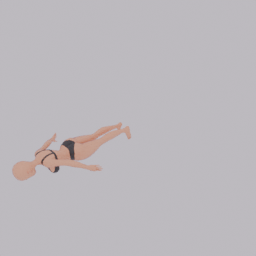
Label: people